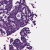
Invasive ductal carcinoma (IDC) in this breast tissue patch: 1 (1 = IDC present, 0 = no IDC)